Question: What is the number of red dots?
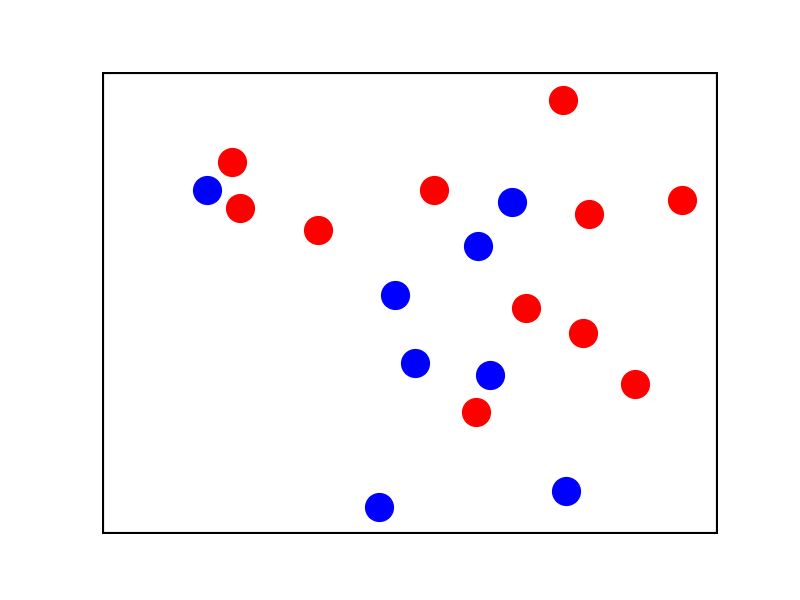
Answer: 11